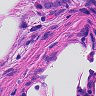
Metastatic tissue present: yes